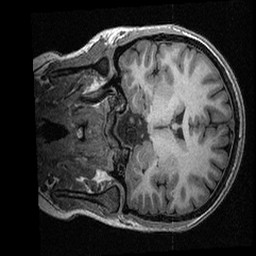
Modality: T1w
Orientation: coronal
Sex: female
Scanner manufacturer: ge
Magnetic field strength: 3 T
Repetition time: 0.0064 s
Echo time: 0.00281 s